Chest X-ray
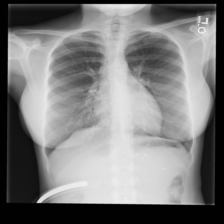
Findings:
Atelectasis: negative
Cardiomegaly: negative
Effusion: negative
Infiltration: negative
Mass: negative
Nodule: negative
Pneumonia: negative
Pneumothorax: negative
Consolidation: negative
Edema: negative
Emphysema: negative
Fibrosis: negative
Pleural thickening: negative
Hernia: negative